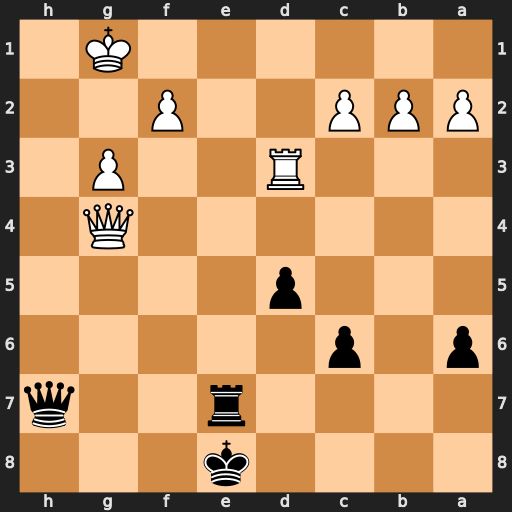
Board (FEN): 4k3/4r2q/p1p5/3p4/6Q1/3R2P1/PPP2P2/6K1
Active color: b
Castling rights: -
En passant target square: -
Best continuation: Re1+ Kg2 Qh1#